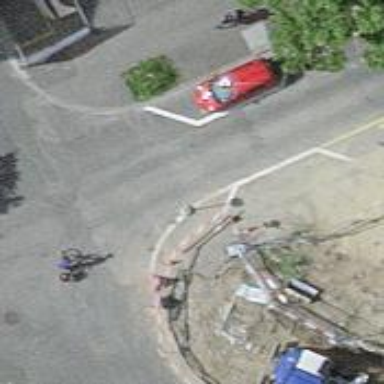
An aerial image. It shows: Bollard barrier.